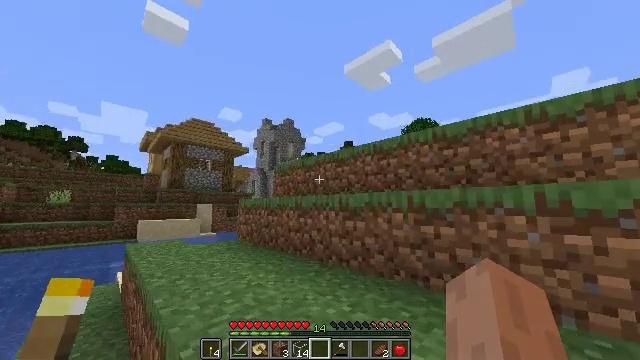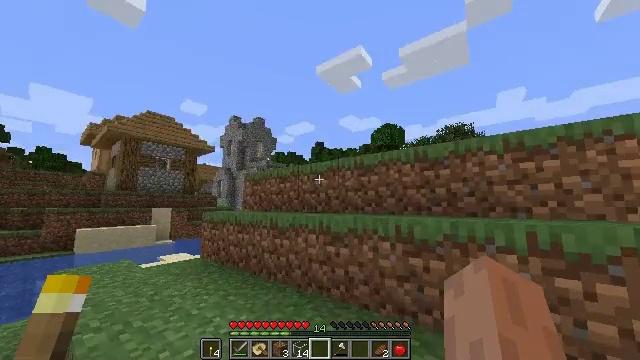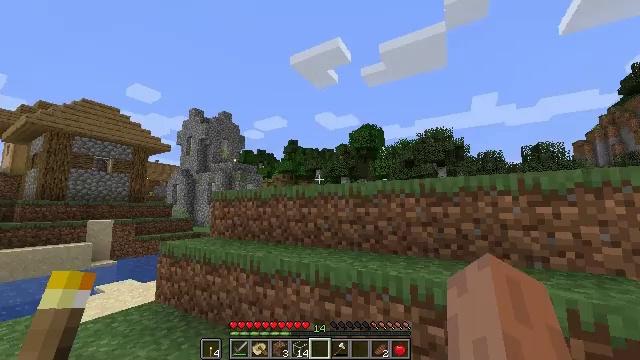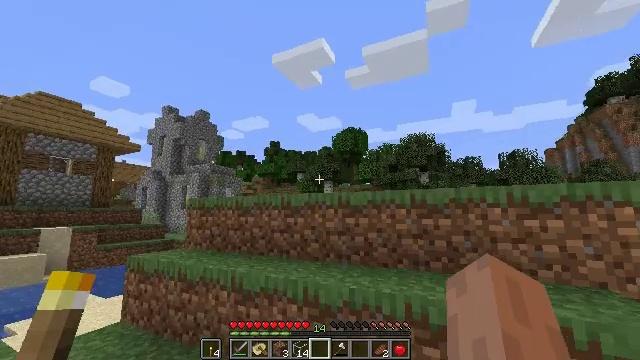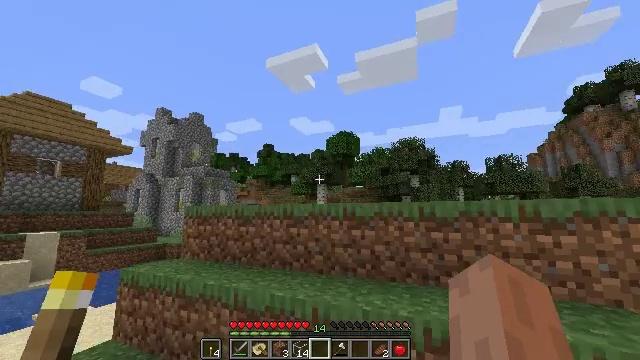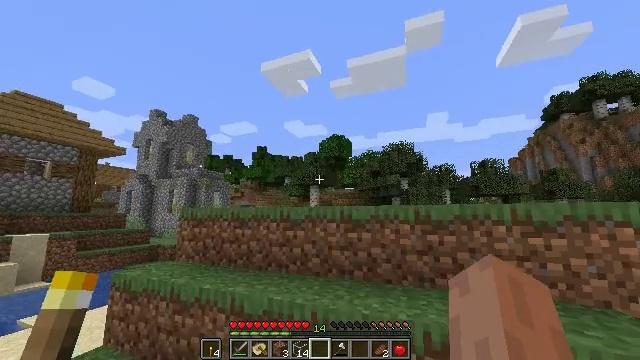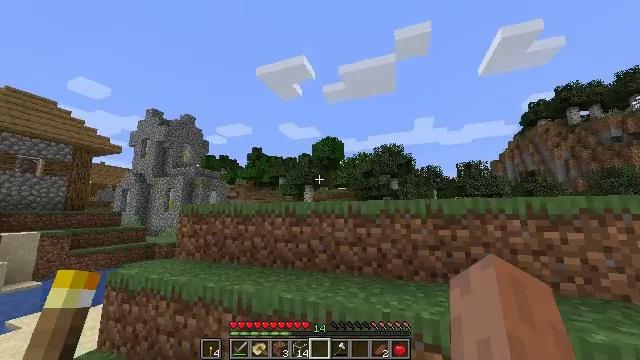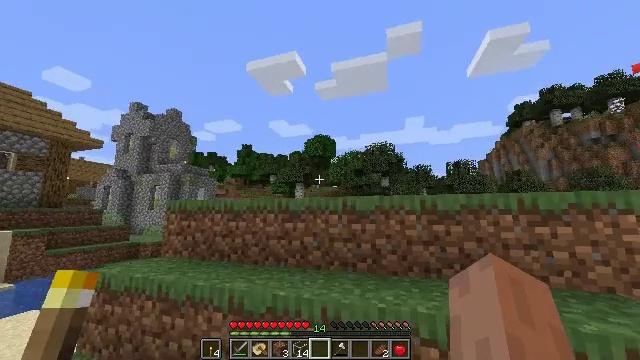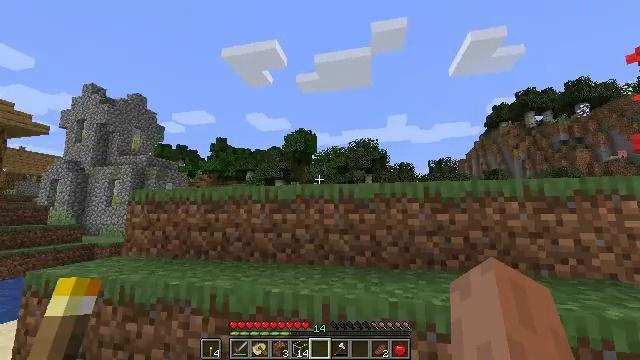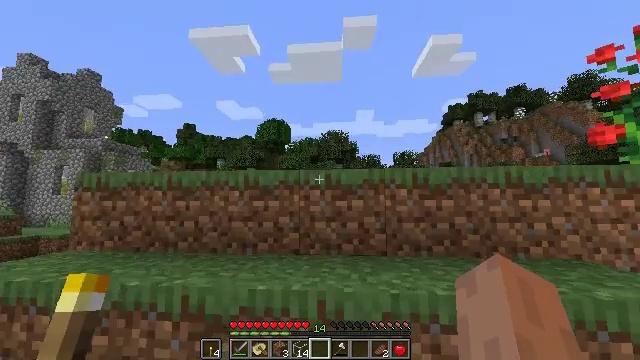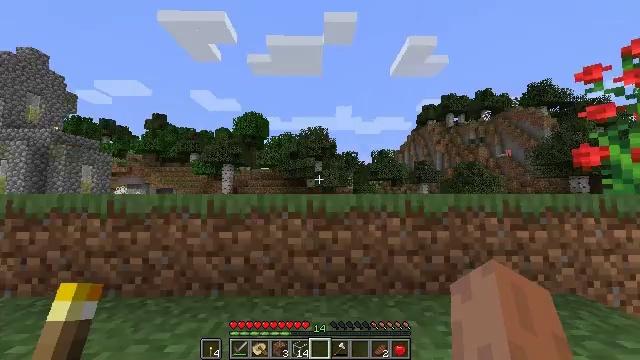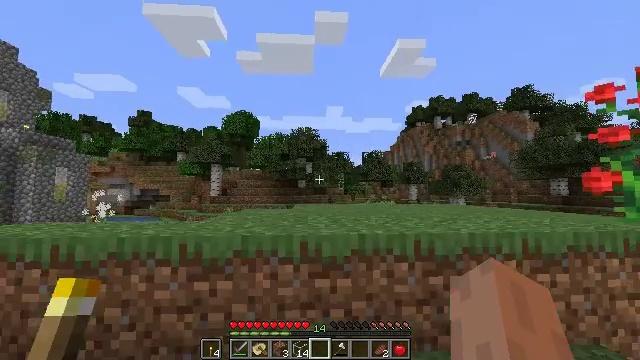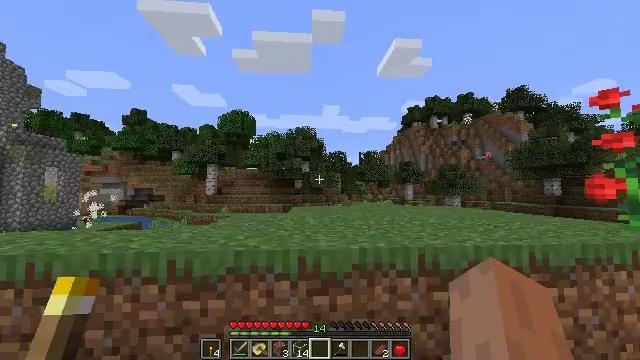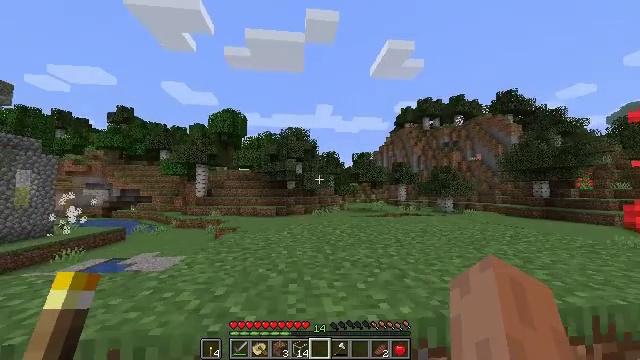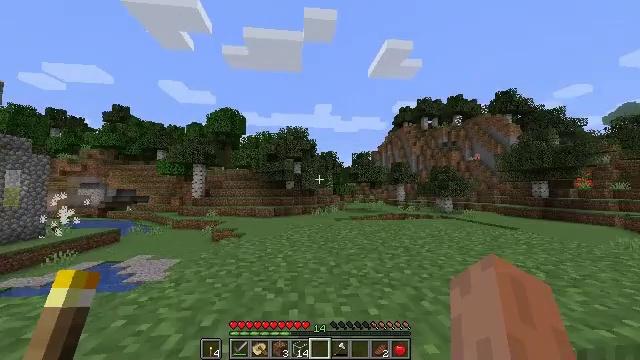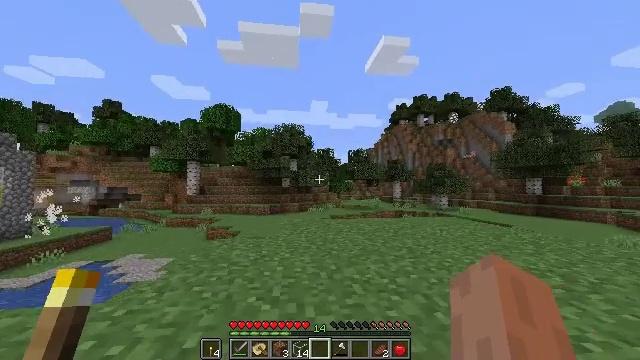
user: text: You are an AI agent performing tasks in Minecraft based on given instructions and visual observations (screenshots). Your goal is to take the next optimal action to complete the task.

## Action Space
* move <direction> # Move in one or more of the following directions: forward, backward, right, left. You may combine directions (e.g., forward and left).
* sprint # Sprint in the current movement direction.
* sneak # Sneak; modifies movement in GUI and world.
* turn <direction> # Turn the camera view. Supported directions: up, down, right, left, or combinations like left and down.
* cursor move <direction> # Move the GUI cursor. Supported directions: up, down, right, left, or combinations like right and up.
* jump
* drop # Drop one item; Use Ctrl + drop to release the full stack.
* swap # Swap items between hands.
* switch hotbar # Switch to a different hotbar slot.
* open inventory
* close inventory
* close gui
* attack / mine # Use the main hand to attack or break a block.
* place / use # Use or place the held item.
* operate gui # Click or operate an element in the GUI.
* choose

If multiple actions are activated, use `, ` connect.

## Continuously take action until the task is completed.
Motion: motion action
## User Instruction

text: Get some roses from the rose bush.
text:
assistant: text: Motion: move forward, sprint, turn right, jump
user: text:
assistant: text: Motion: move forward, sprint, turn right, jump
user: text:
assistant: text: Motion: move forward, sprint, turn right, jump
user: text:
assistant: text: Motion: move forward, sprint, turn right, jump
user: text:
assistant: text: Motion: move forward, sprint, turn right, jump
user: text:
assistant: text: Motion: move forward, sprint, turn right, jump
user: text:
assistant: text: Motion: move forward, sprint, turn right, jump
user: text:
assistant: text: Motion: move forward, sprint, turn right, jump
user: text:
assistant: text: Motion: move forward, sprint, turn right and down, jump
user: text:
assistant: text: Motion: move forward, sprint, turn right and down, jump
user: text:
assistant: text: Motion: move forward, sprint, turn right, jump
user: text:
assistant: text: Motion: move forward, sprint, jump
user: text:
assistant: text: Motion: move forward, sprint, turn right, jump
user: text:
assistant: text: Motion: move forward, sprint, jump
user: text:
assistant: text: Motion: move forward, sprint, turn right, jump
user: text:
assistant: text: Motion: move forward, sprint, turn right and down, jump
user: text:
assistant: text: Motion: move forward, sprint, turn down, jump
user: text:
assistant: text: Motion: move forward, sprint, turn down, jump
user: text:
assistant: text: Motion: move forward, sprint, jump
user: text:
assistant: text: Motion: move forward, sprint, turn down, jump
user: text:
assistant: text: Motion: move forward, sprint, turn down, jump
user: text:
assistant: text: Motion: move forward, sprint, turn right and down, jump
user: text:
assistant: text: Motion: move forward, sprint, turn right, jump
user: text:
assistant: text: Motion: move forward, sprint, turn right, jump
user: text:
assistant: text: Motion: move forward, sprint, turn right, jump
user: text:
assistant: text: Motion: move forward, sprint, turn right, jump
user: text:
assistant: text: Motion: move forward, sprint, turn right, jump
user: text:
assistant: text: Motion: move forward, sprint, turn right, jump
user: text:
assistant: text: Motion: move forward, sprint, turn right and up, jump
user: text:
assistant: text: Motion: move forward, sprint